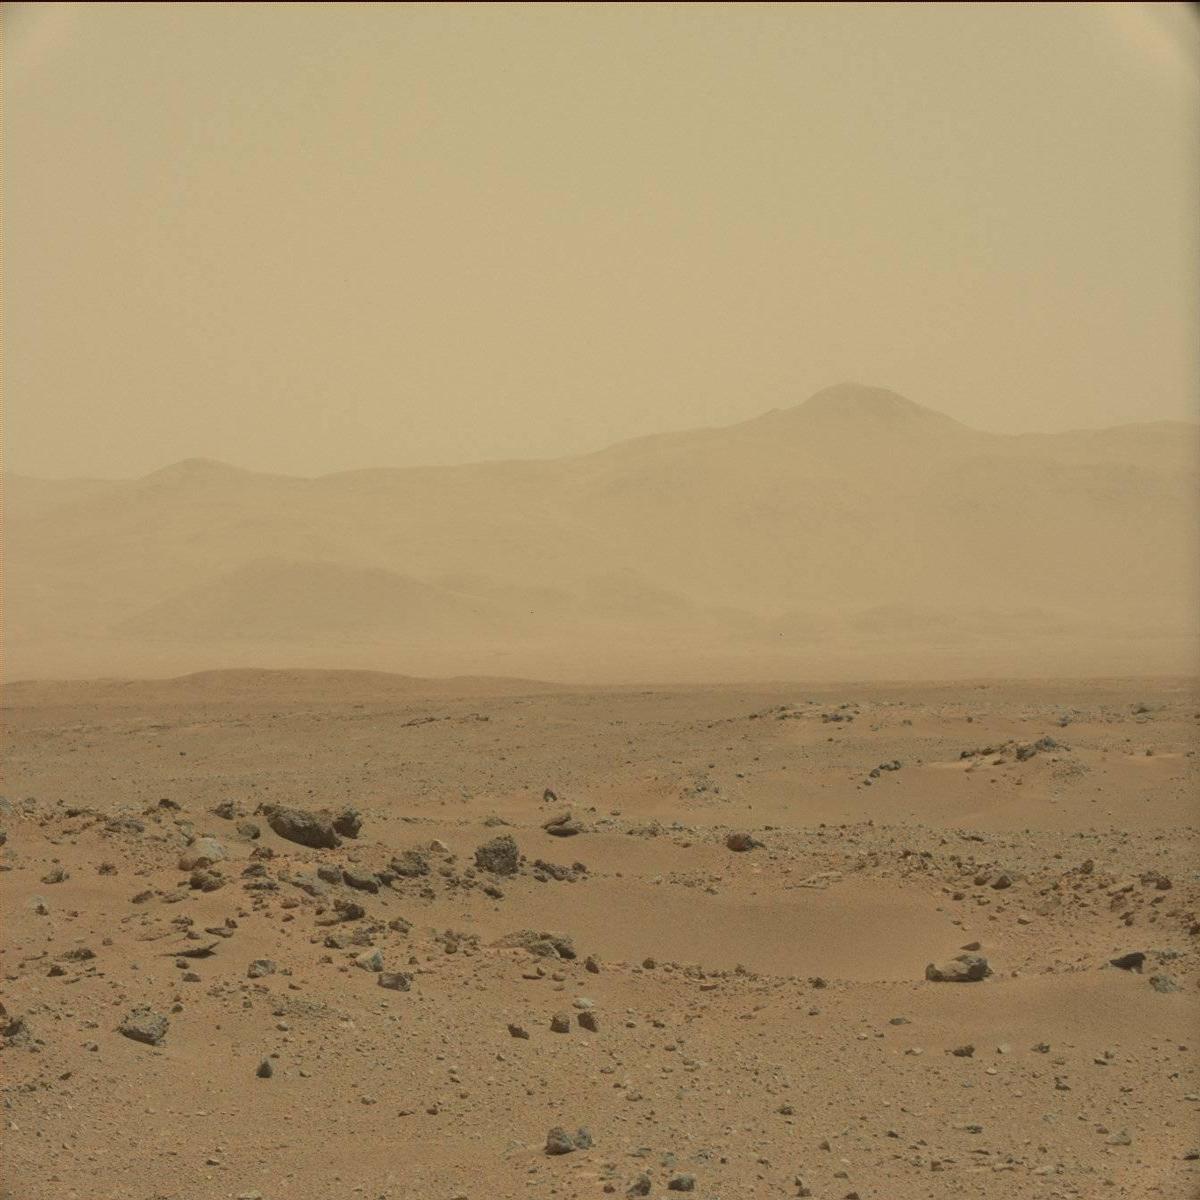
Terrain classes present: Bedrock, Ridge, Sand / Soil, Sky